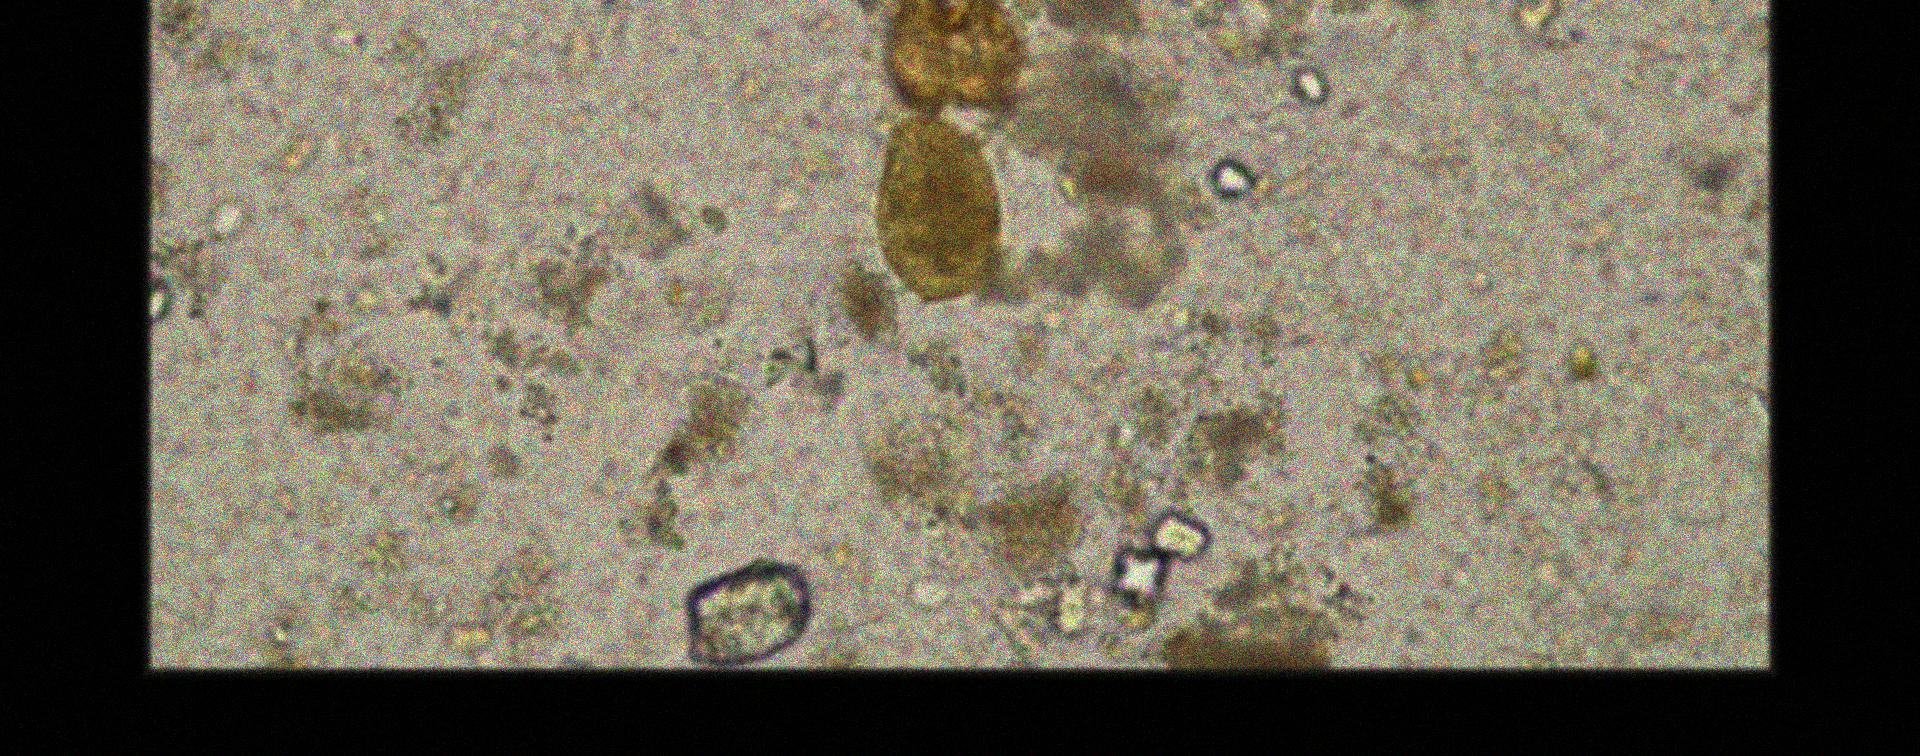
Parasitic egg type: Paragonimus spp